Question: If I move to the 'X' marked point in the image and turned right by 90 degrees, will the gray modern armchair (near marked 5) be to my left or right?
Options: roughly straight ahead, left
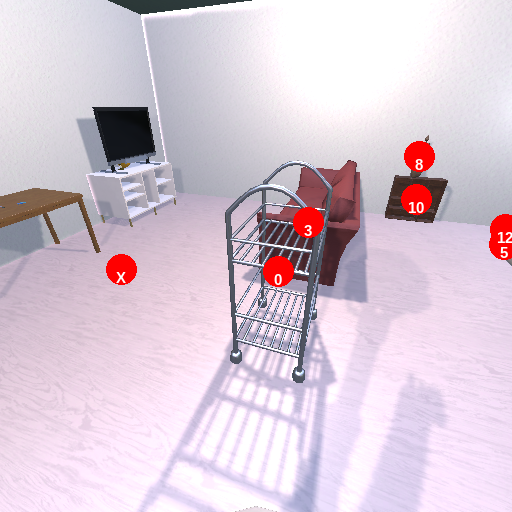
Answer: roughly straight ahead